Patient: sex M, age 58
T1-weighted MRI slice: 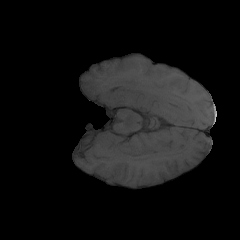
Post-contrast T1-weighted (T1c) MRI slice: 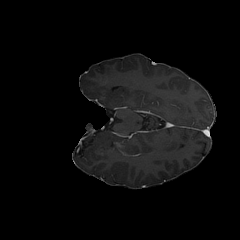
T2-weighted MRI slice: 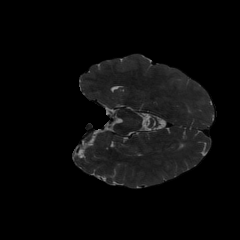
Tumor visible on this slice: no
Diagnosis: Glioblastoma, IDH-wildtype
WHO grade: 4